Question: This is easier to show than explain: <URL>

Is it possible to have my right-floated content (blue) overlap my left-floated content (red) instead of stack below it when the two combine to exceed the container width?
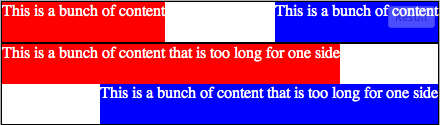
Answer: You could use <URL>.
'''
float: right
'''
'''
position: absolute;
right: 0;
'''
'''
float: left
'''
'''
position: absolute;
left: 0;
'''
Be sure to set 'position: relative;' on your parent 'div's so that the absolute positioning is relative to their respective containers instead of the page.